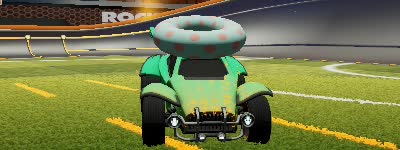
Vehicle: octane